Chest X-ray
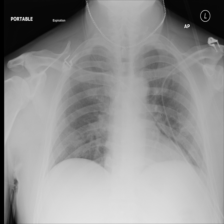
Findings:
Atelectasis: negative
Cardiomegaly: negative
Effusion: negative
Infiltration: positive
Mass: negative
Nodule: negative
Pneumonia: negative
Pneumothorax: negative
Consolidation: negative
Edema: negative
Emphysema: negative
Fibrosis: negative
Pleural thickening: negative
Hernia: negative